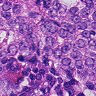
Metastatic tissue present: yes